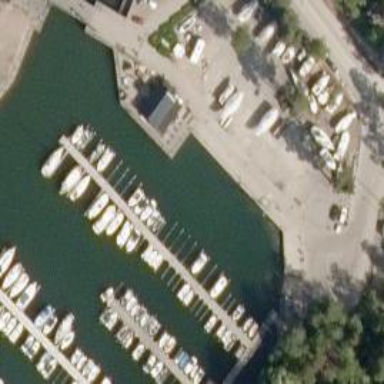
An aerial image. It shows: Yachting club.